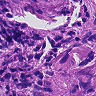
Metastatic tissue present: yes